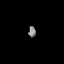
Tissue: prostate
Cell type: Fibroblasts
Senescence score: 0.7967
Nuclear area (px): 78
Mean DAPI intensity: 132.474